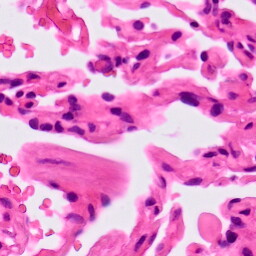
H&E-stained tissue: Lung